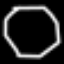
Label: octagon